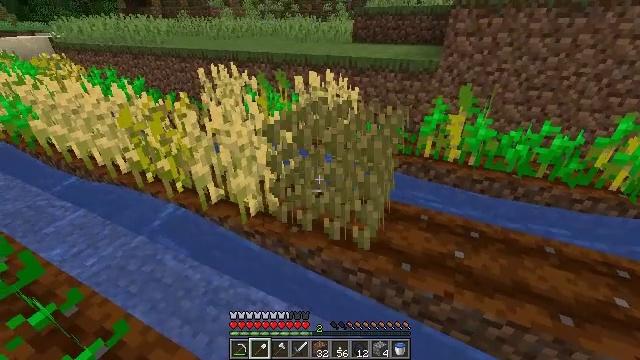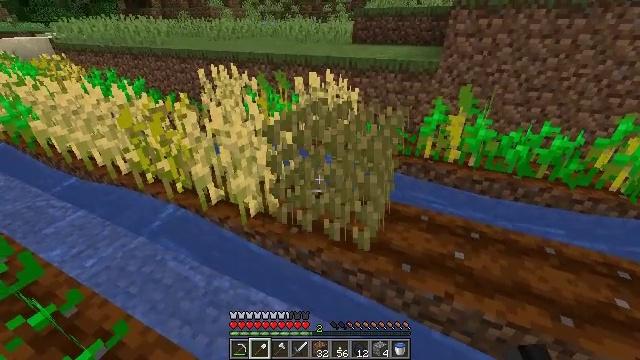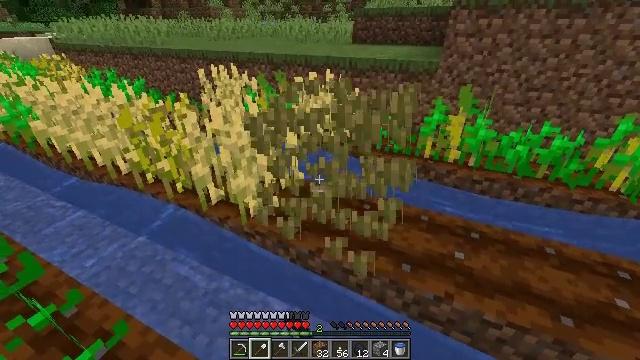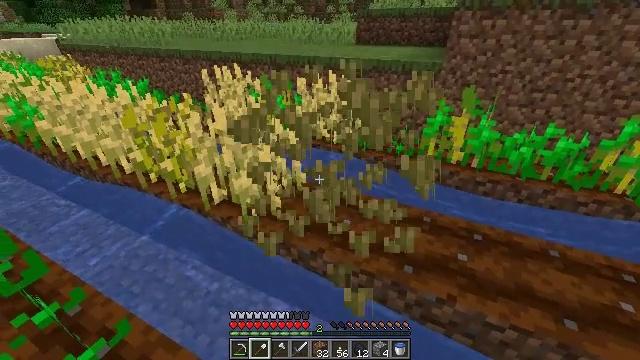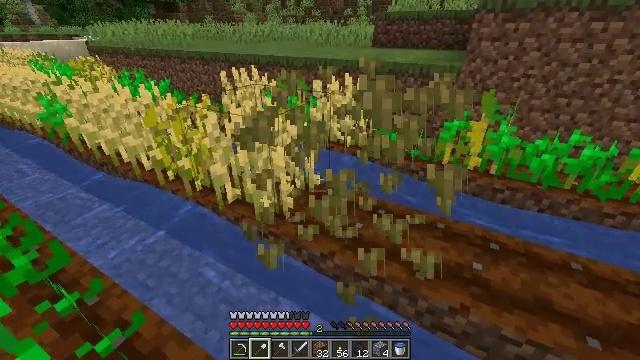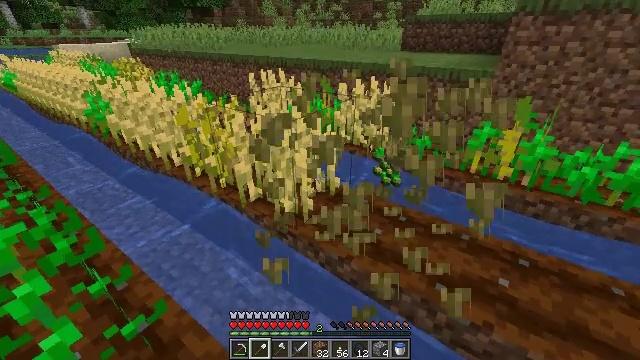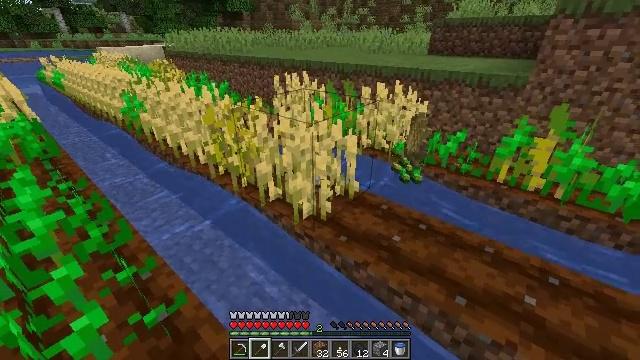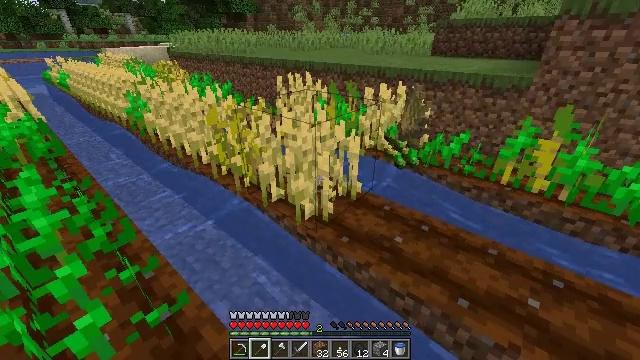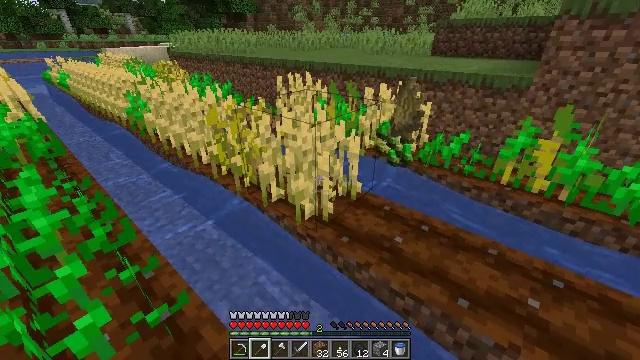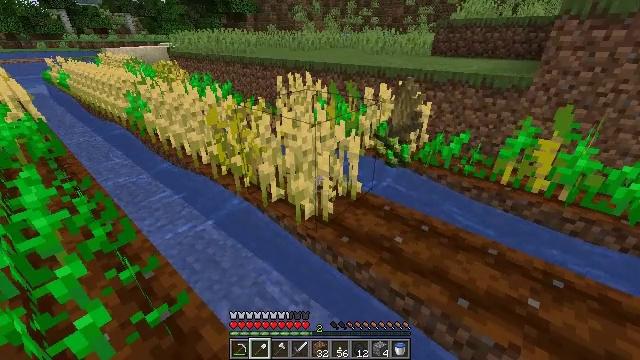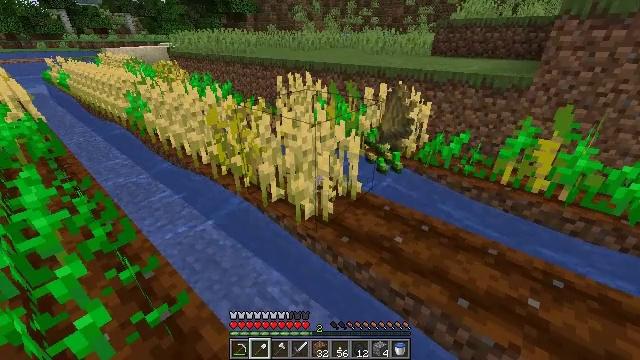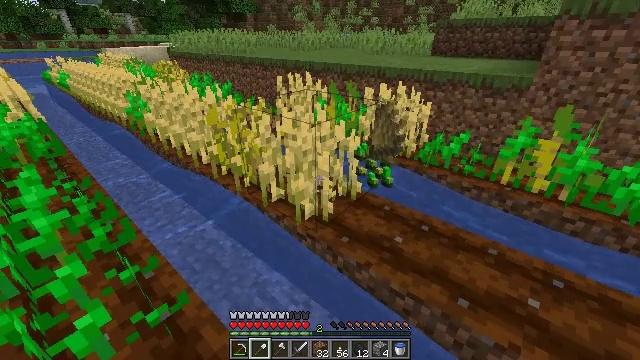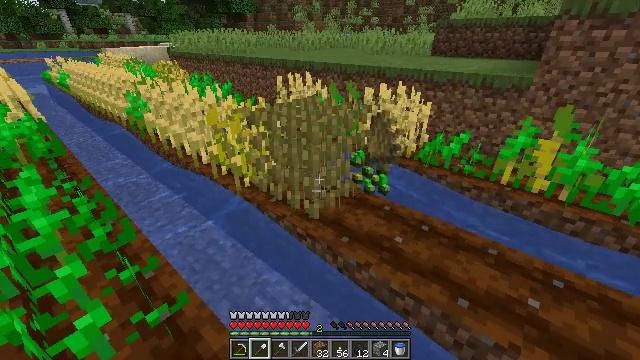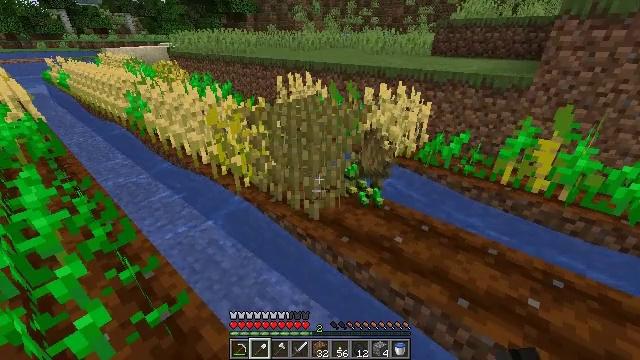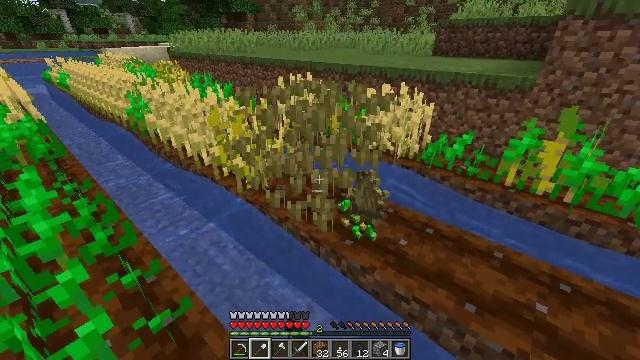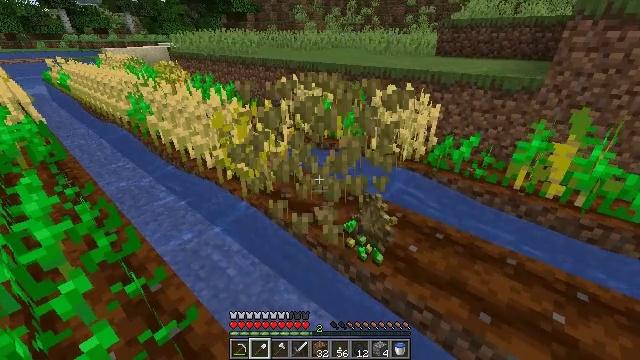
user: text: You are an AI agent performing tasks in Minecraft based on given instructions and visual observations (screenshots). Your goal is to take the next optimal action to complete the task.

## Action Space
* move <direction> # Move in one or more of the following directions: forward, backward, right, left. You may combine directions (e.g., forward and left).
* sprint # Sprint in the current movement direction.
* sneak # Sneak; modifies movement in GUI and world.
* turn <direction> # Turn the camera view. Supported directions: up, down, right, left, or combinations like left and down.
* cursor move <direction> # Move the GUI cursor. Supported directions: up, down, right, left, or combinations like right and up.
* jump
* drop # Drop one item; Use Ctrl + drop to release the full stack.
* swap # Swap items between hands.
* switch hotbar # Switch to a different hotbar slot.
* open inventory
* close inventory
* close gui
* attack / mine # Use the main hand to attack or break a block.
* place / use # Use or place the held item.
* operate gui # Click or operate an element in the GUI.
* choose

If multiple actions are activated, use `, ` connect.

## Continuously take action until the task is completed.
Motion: motion action
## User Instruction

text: Gather wheat by left-clicking on it.
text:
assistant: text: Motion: attack / mine
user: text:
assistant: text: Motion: attack / mine
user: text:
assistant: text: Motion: no_op
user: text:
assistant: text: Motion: turn left
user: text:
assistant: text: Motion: turn left
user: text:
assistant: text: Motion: turn left
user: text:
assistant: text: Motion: no_op
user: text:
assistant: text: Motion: no_op
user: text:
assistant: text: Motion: no_op
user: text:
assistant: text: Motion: no_op
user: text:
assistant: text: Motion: no_op
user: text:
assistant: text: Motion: attack / mine
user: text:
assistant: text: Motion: attack / mine
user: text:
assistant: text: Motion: move forward and move left, attack / mine
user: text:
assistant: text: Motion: move forward and move left
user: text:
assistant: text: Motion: move forward and move left
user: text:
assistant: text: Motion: move forward and move left
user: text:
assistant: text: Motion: move forward and move left
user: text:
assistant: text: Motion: move forward and move left
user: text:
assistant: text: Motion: move forward and move left
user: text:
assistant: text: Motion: move forward and move left
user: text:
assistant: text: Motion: move left
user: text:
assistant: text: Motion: move left
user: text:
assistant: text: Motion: no_op
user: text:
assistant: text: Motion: no_op
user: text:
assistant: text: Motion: no_op
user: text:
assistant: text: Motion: no_op
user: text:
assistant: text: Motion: no_op
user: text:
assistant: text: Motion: no_op
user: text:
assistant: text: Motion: no_op